Question: I am able to detect all the squares/rectangles (any contour consists of 4 points) in a given WEBCAM frame. But i am facing a problem that it detects a single square/rectangle as 3-4 squares/rectangles which covers more or less the same portion of the image (Not exactly the same).
I want to remove those 'CvSeq' which give me the similar "square" which has already been processed/drawn.

Lets say one rectangle is '{(3,3), (3, 50), (20,4), (25,56)}' and another rectangle as '{(2,2), (4, 52), (21,6), (23,58)}' and so on....so if you see then these two rectangle are covering the similar portion of image..so i just want to keep any one of them
The part of my code where i am trying to draw the squares after receiving the information about all the squares contained in 'CvSeq' is following:
'''
// the function draws all the squares in the image
void drawSquares( IplImage* img, CvSeq* squares ) // CvSeq* squares--> "square" contains all the points for all the squares.
{
CvSeqReader reader;
IplImage* cpy = cvCloneImage( img );
int i;
// initialize reader of the sequence
cvStartReadSeq( squares, &reader, 0 );
// read 4 sequence elements at a time (all vertices of a square)
for( i = 0; i < squares->total; i += 4 ) // increaing i by 4 because one square consists of 4 points
{
CvPoint pt[4], *rect = pt;
int count = 4;
// read 4 vertices
CV_READ_SEQ_ELEM( pt[0], reader );
CV_READ_SEQ_ELEM( pt[1], reader );
CV_READ_SEQ_ELEM( pt[2], reader );
CV_READ_SEQ_ELEM( pt[3], reader );
// draw the square as a closed polyline
cvPolyLine( cpy, &rect, &count, 1, 1, CV_RGB(0,255,0), 3, CV_AA, 0 );
}
// show the resultant image
cvShowImage( wndname, cpy );
cvReleaseImage( &cpy );
}
'''
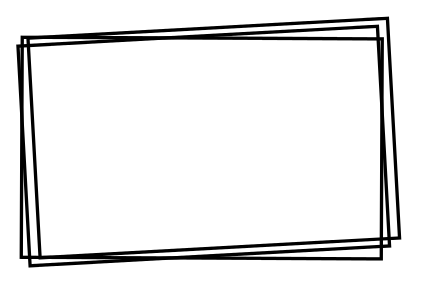
Answer: Find overlapping rectangles and apply cv::groupRectangles()
More <URL>.